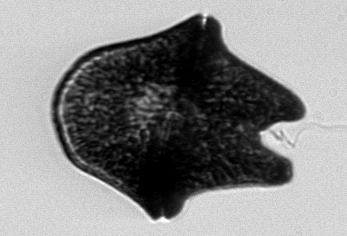
Label: Akashiwo